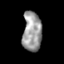
Tissue: skin
Cell type: Epithelial cells
Senescence score: 0.2857
Nuclear area (px): 738
Mean DAPI intensity: 155.463